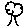
Label: tree